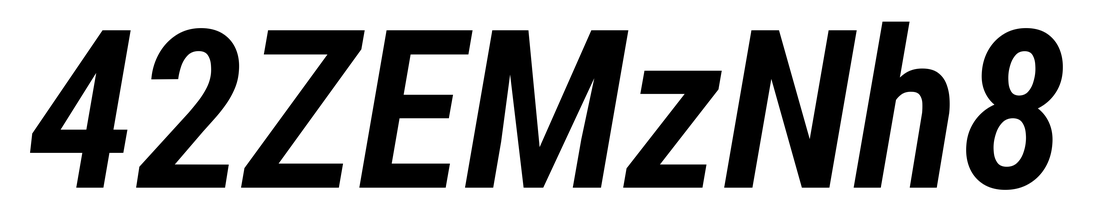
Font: Roboto-Italic_Condensed_SemiBold_Italic